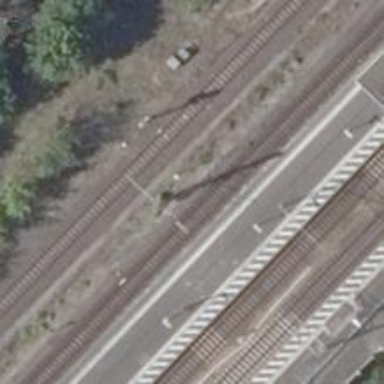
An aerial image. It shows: Railway signal.